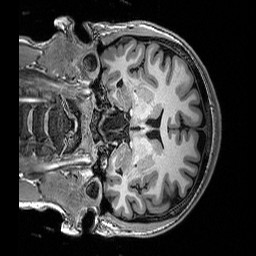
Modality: T1w
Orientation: coronal
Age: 22
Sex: female